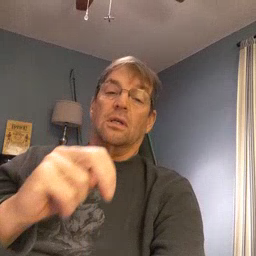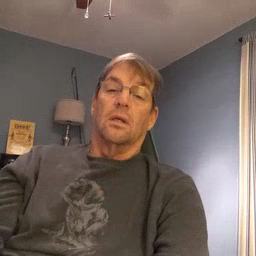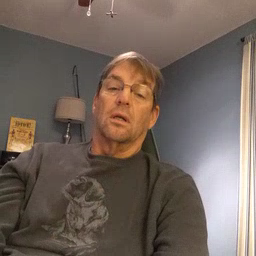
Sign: jeans